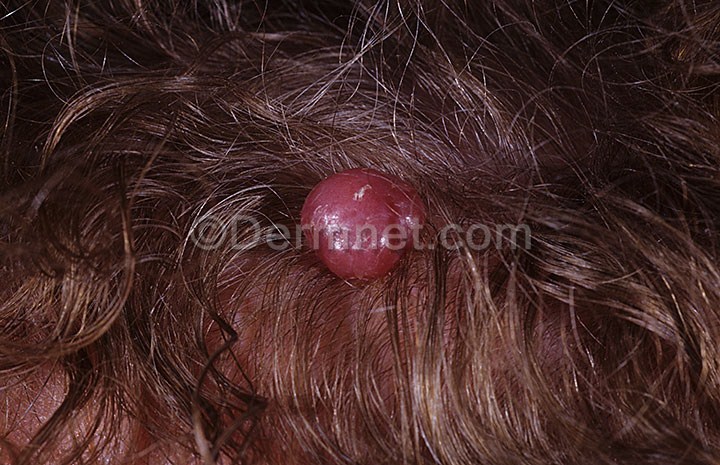
Disease: Vascular Tumors